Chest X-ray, AP view. Patient: 53 years old, sex M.
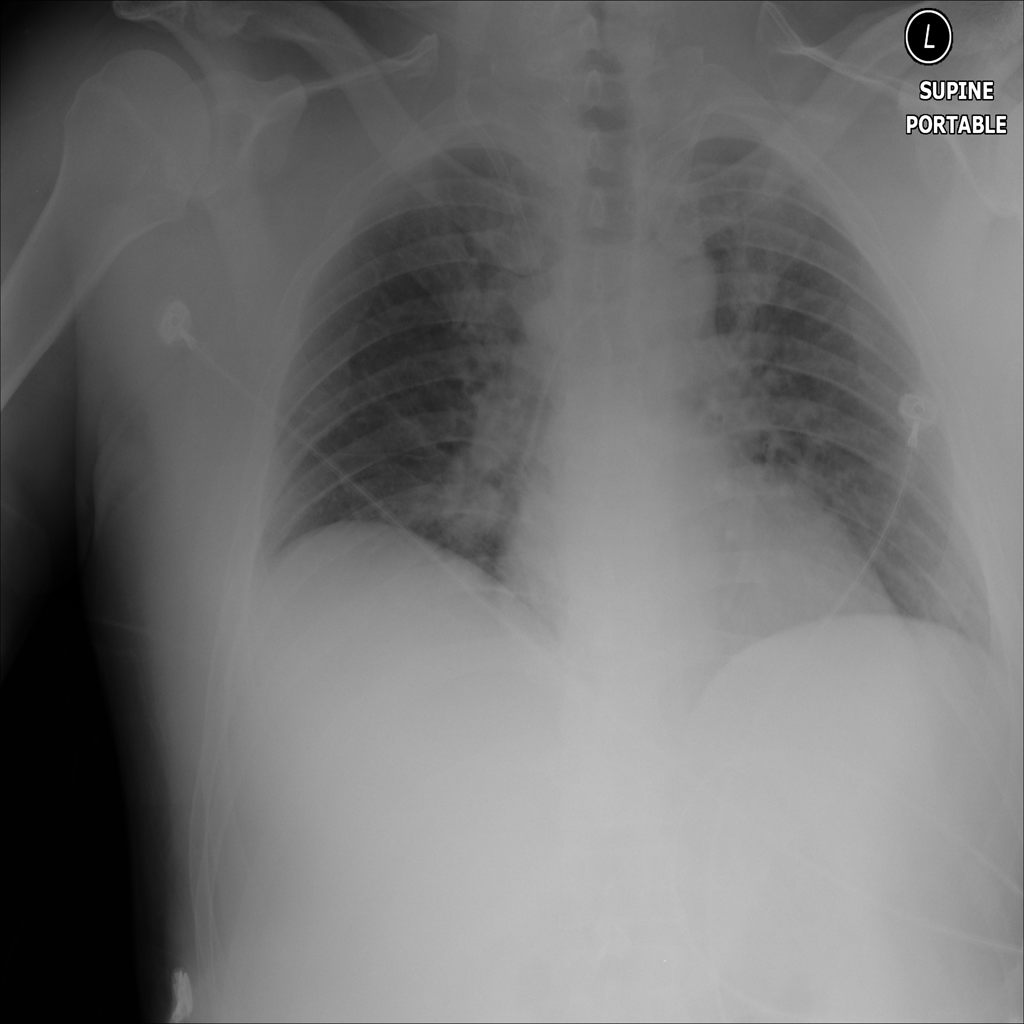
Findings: No Finding